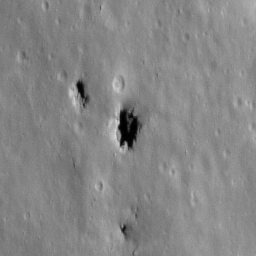
Pit: Stevinus 14a
Host crater: Stevinus
Host type: impact_melt
Lunar coordinates: latitude -32.163, longitude 54.712